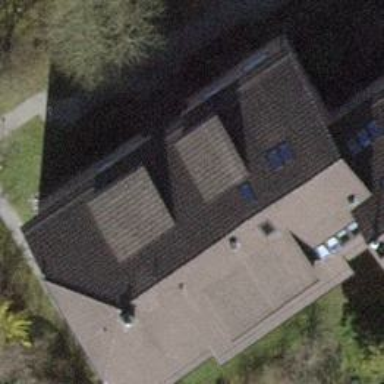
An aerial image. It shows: Building with tile roof.